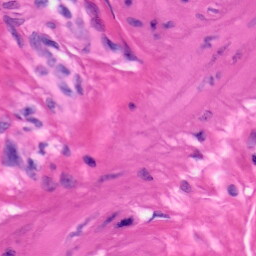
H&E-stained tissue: Skin